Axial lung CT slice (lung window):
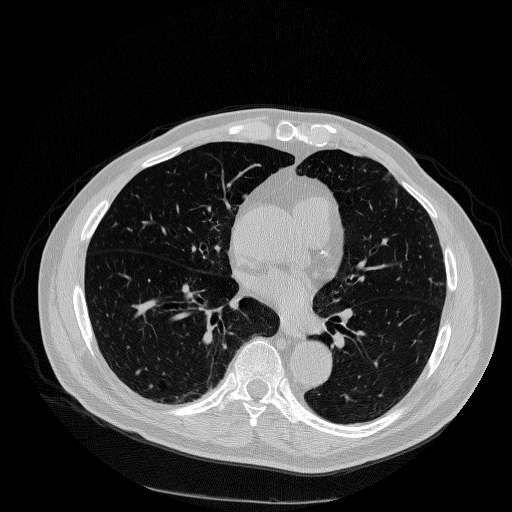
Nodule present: no